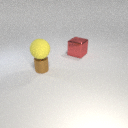
large red metal cube behind small brown metal cylinder